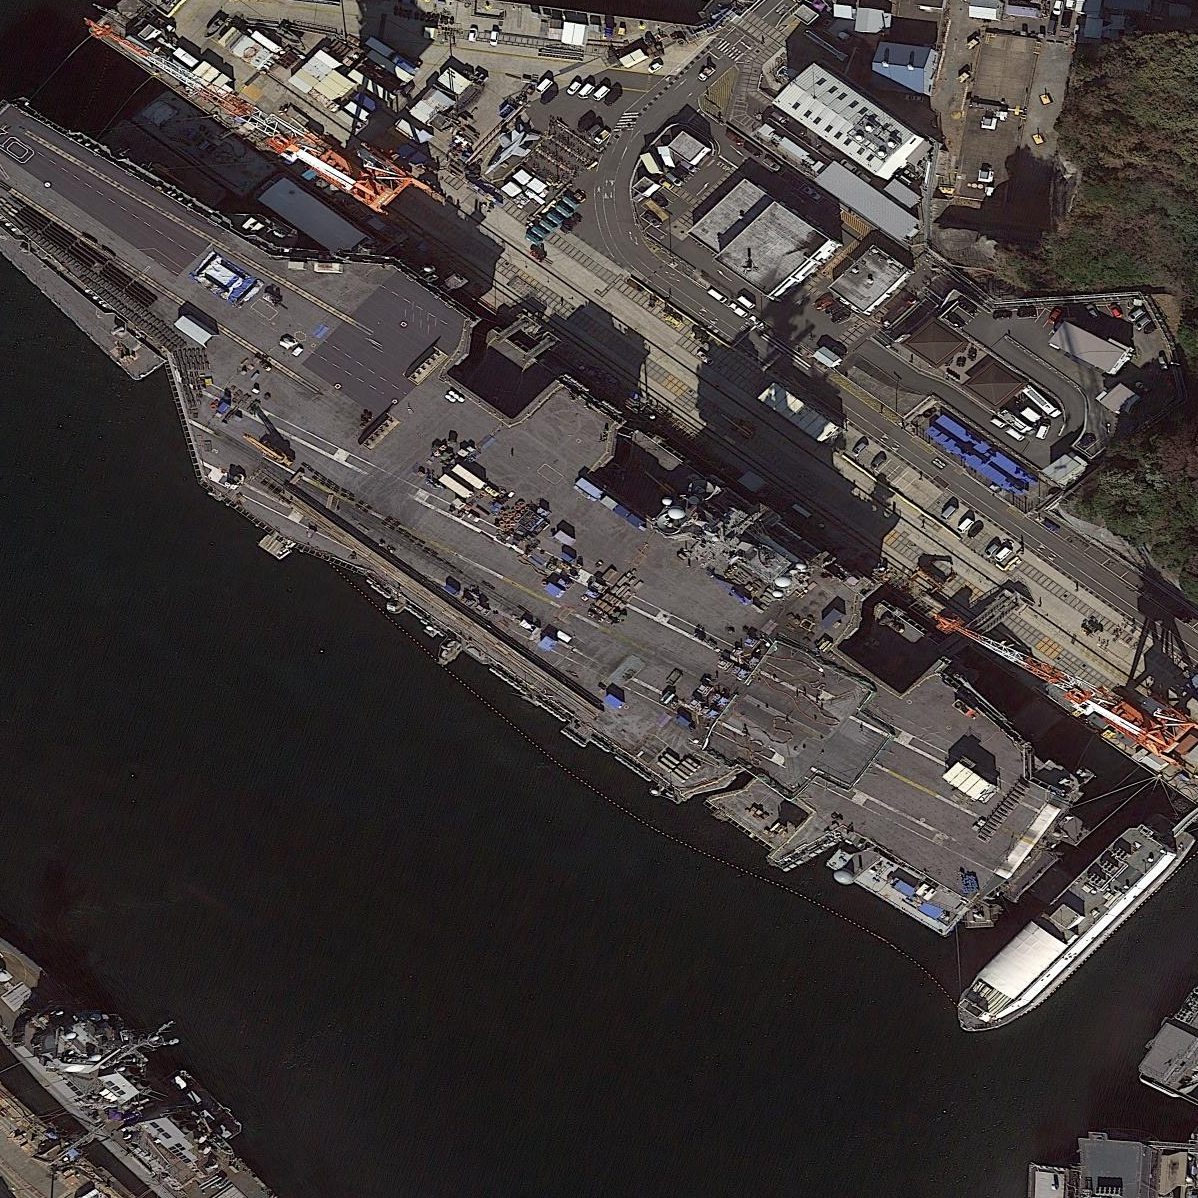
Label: aircraft_carrier